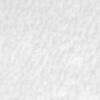
Label: no_change